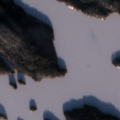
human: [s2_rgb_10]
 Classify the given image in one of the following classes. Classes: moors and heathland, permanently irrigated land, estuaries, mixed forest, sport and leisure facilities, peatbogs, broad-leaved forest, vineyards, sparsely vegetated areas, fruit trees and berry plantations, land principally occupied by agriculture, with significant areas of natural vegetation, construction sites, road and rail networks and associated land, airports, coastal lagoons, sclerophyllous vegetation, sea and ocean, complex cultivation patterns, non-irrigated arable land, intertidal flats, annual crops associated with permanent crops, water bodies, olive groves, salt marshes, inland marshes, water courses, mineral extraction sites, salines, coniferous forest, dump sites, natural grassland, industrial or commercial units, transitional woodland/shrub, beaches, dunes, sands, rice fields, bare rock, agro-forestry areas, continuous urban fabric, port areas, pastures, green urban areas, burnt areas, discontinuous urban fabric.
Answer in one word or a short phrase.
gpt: coniferous forest, water bodies